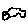
Label: car